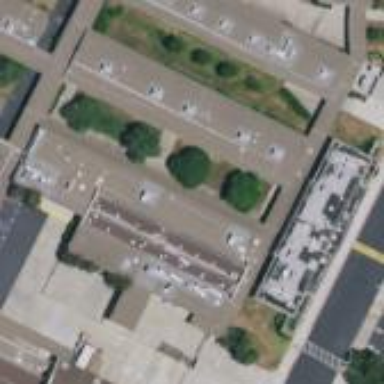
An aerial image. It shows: Educational building.